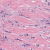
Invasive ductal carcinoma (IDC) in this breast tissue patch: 1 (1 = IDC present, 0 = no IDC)